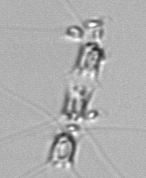
Label: Chaetoceros_didymus_TAG_external_flagellate